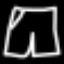
Label: pants